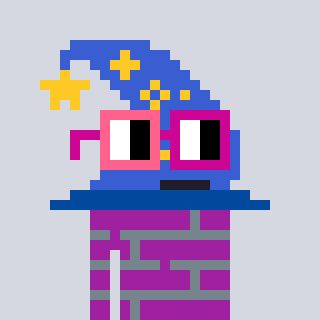
a pixel art character with square pink and red glasses, a wizard hat-shaped head and a magenta-colored body on a cool background